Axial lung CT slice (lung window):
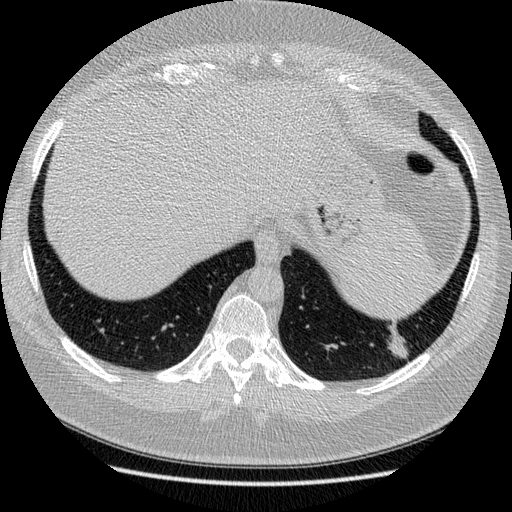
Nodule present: yes
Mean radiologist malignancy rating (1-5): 3.25